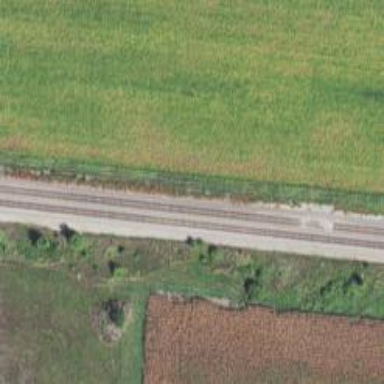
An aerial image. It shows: Railway crossover.